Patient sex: M
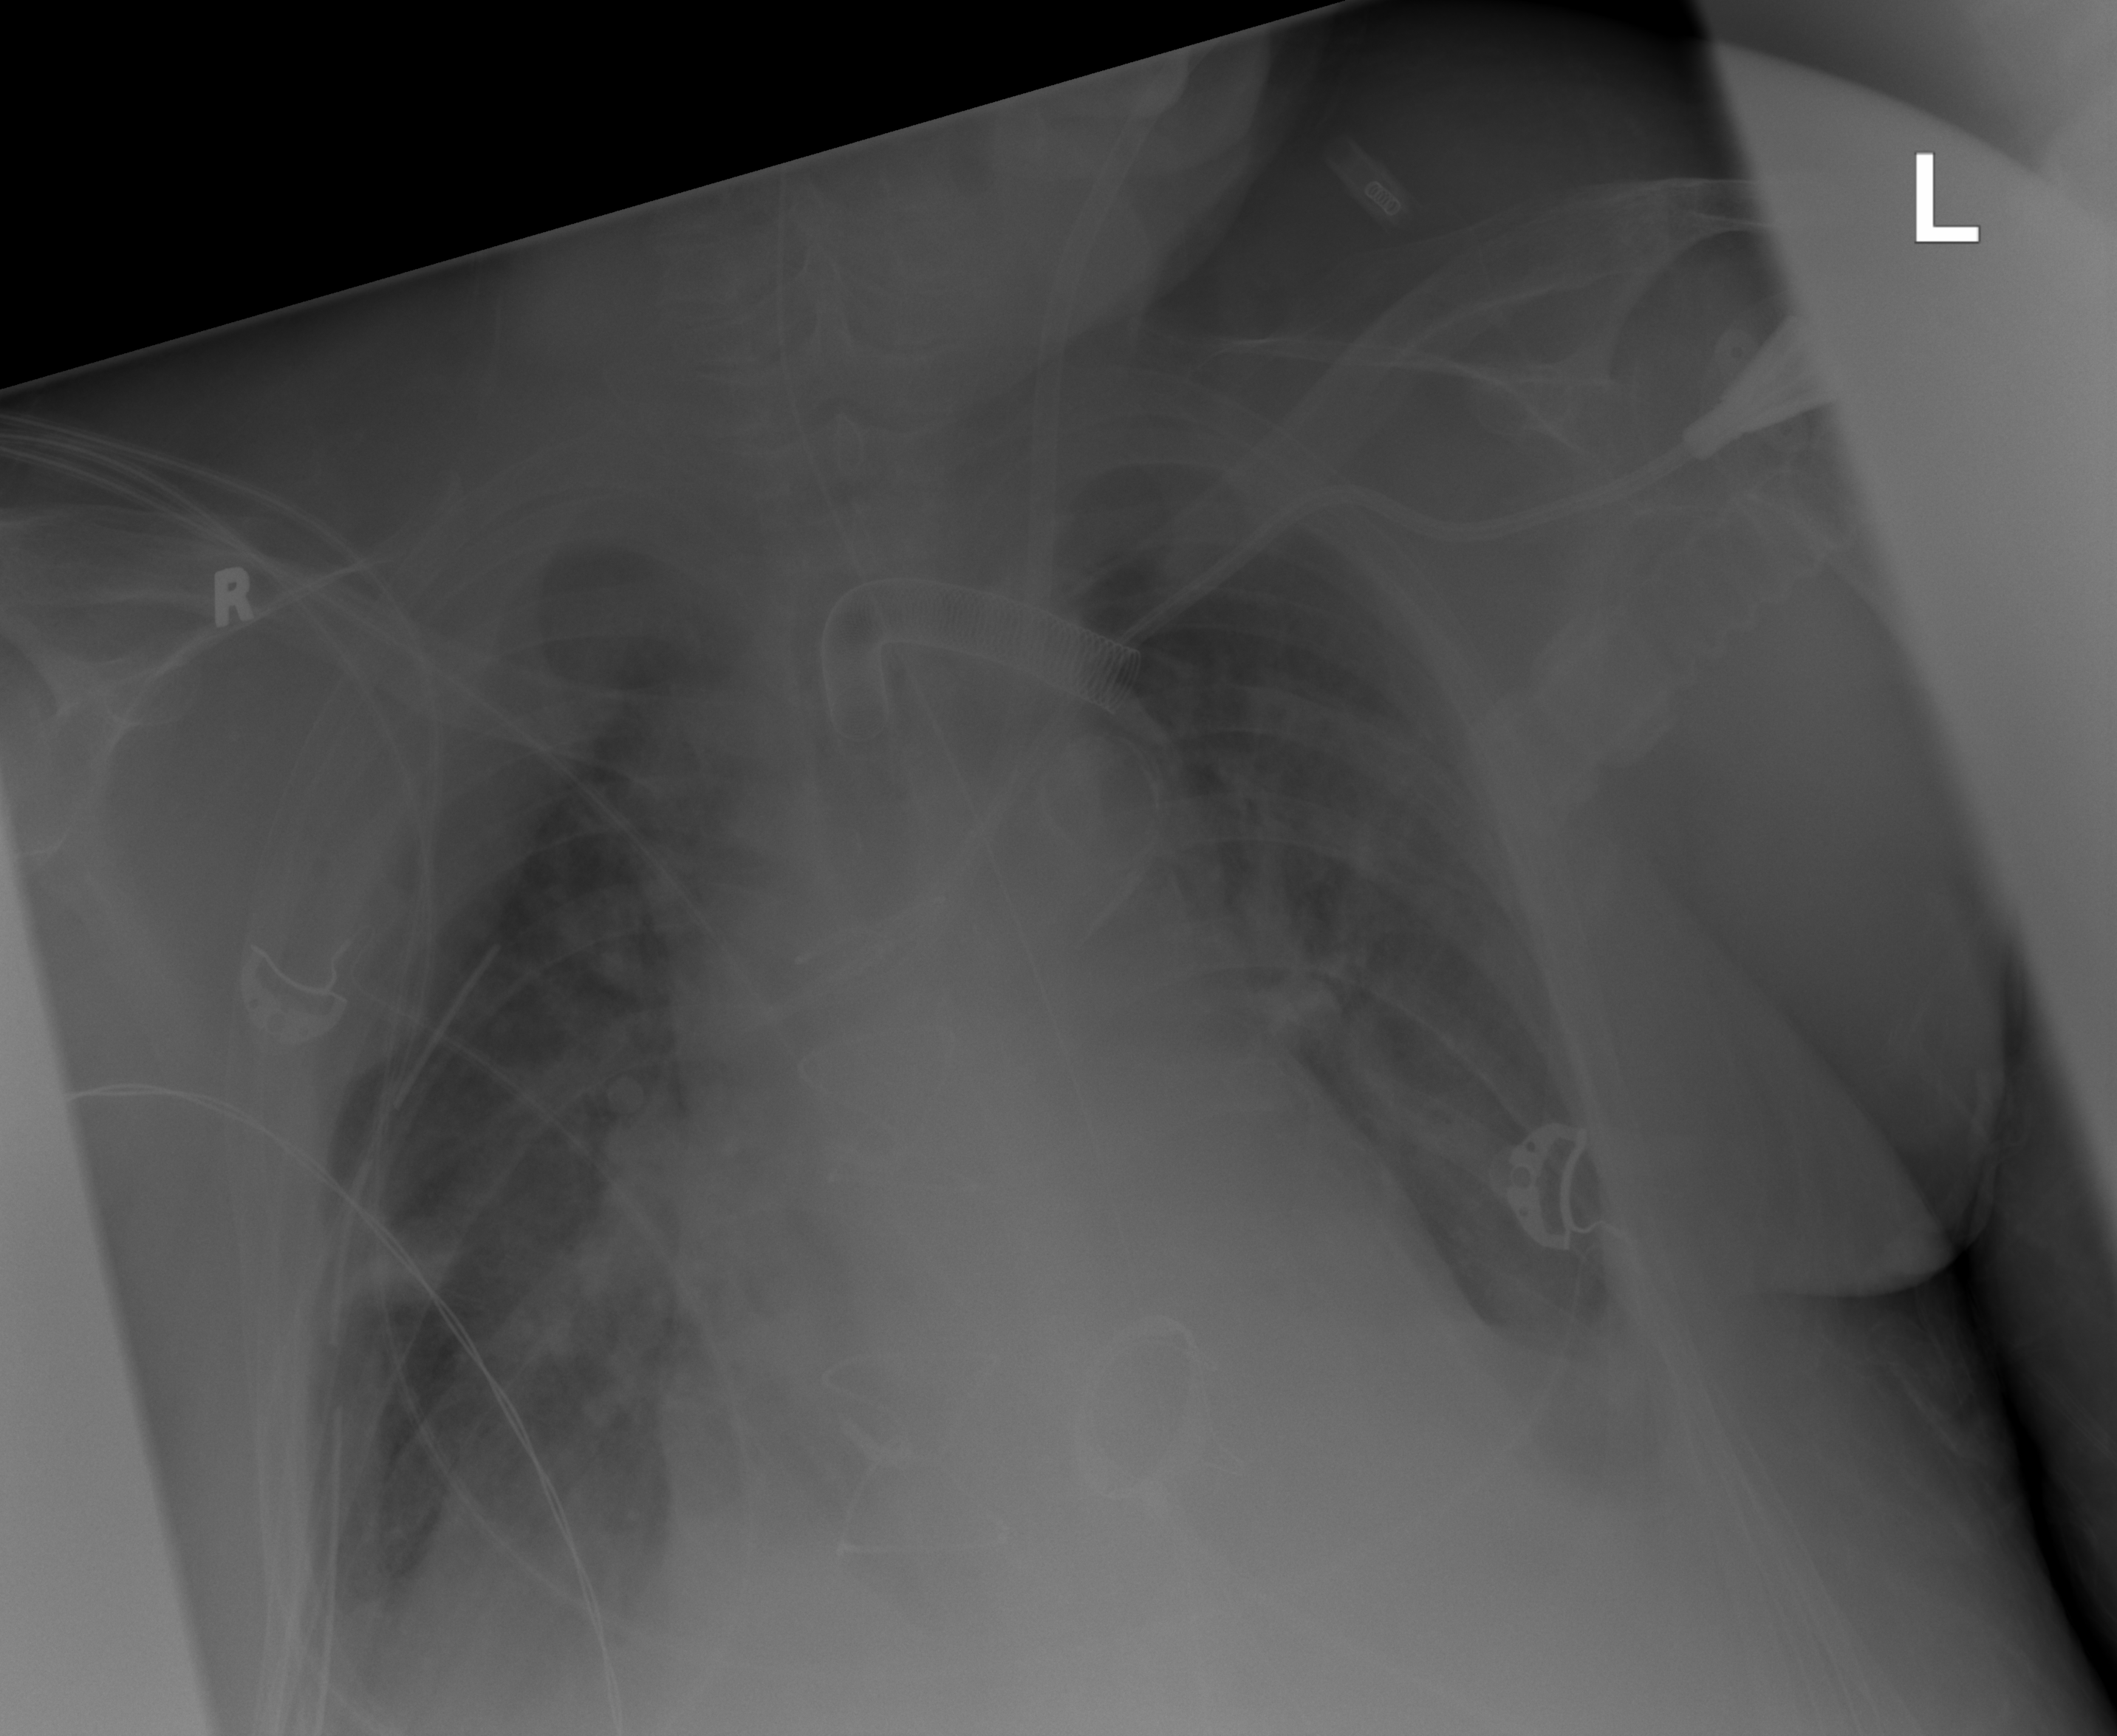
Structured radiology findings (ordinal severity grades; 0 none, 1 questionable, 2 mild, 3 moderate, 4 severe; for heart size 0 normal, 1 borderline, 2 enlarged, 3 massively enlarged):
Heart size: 2
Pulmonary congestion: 3
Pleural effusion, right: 3
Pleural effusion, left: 2
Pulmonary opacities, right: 2
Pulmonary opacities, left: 0
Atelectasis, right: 3
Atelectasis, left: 2